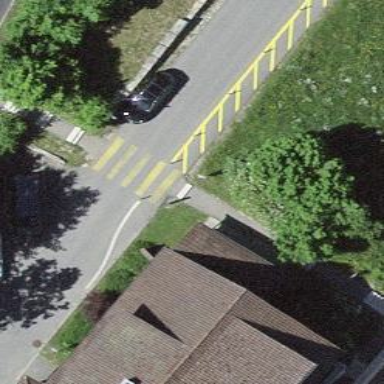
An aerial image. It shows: Set of steps on the road.